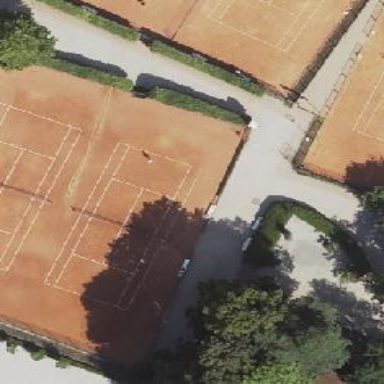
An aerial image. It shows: Clay tennis court on pitch.